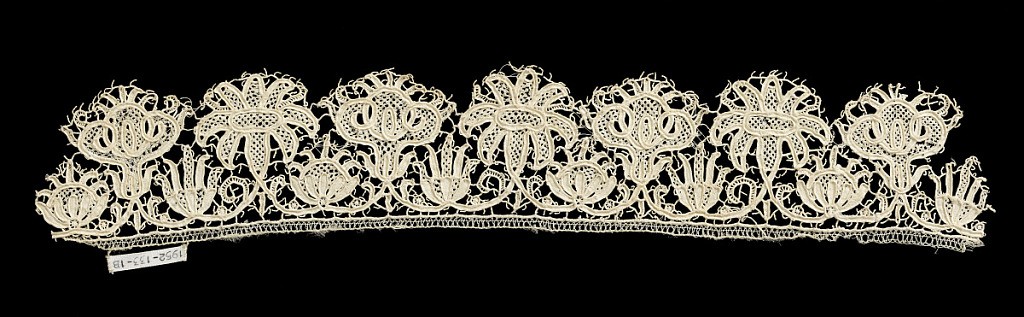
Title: Border
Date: late 19th century
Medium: linen Technique: lace of pre-made tape (looks like needle made) with needle work fillings
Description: Border fragments of needle lace with a variety of floral blossoms connected by stems falling into rhythmic patterns. Patterns outlined by raised threads (cordonnet), connected by narrow bars (brides), and interspersed by decorative filling stitches (portes).